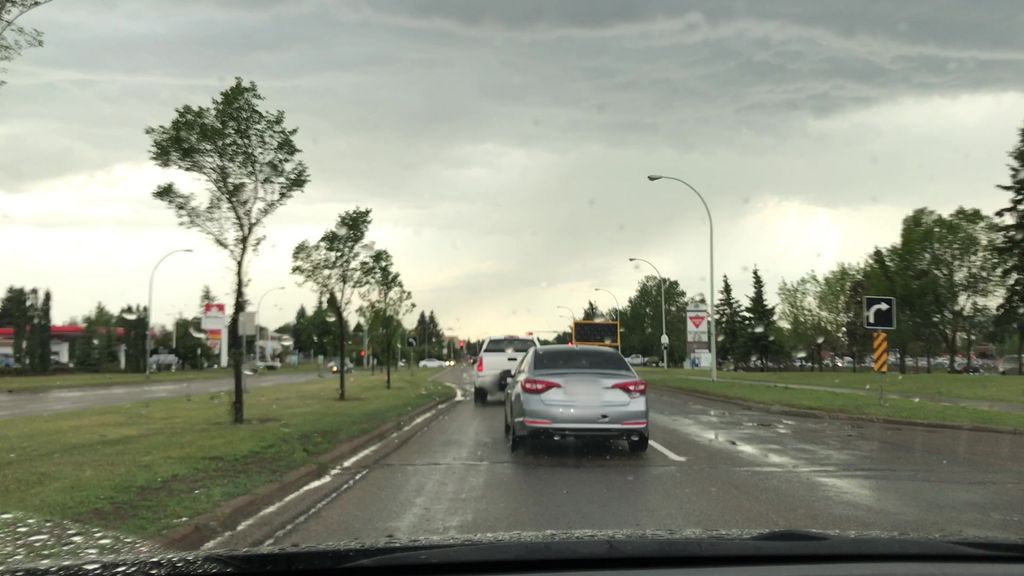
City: edmonton